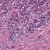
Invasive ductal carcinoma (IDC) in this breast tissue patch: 1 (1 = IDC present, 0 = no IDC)